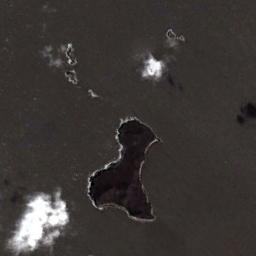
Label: island